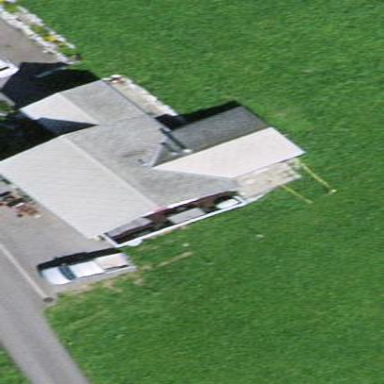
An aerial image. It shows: Farm building.